Field crop: maize
Growth stage: 2
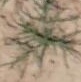
Species: salsola